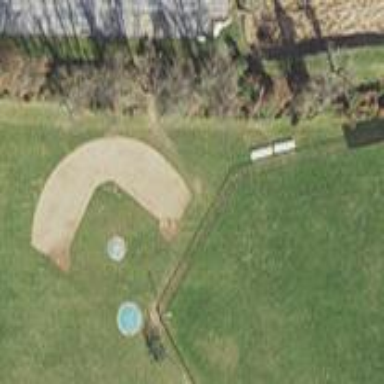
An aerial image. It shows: Baseball pitch for leisure land activities.